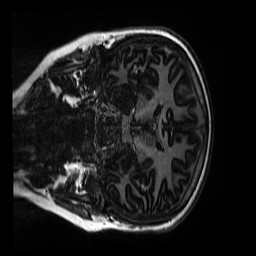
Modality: MP2RAGE
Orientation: coronal
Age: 10
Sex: female
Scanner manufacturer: siemens
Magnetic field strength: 3 T
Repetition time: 4 s
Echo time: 0.00303 s